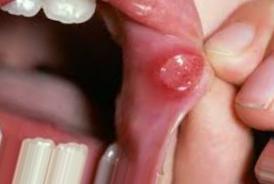
Condition: Mouth Ulcer